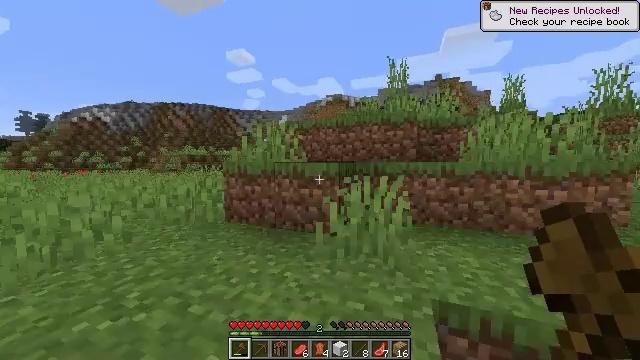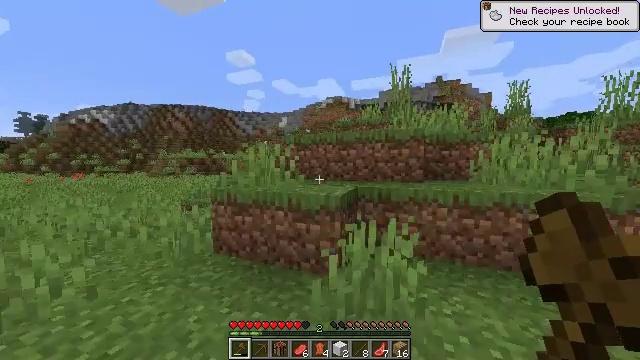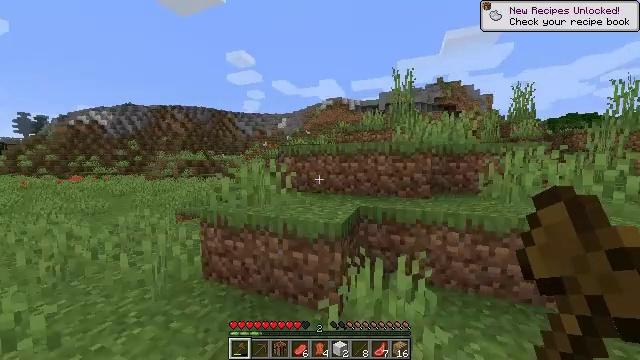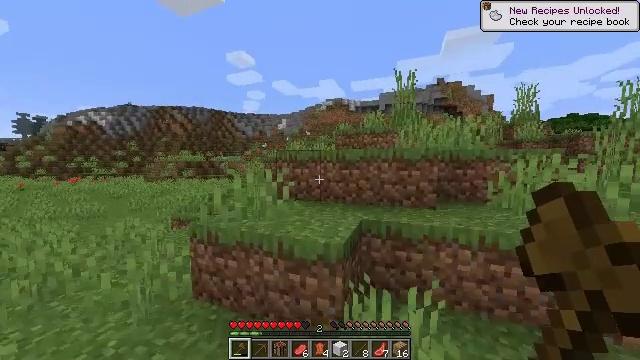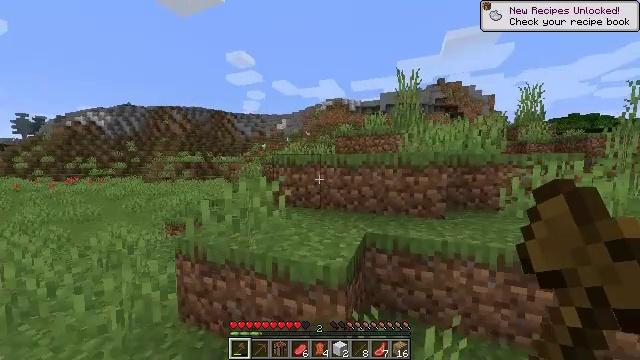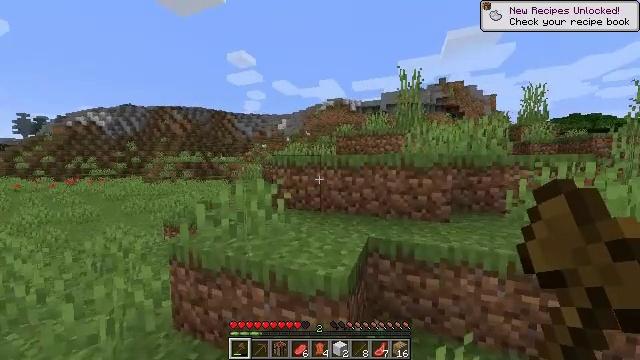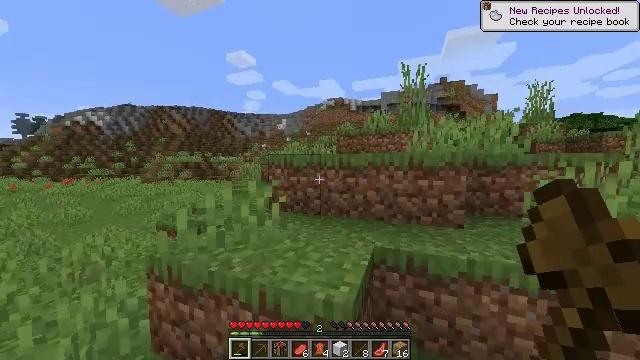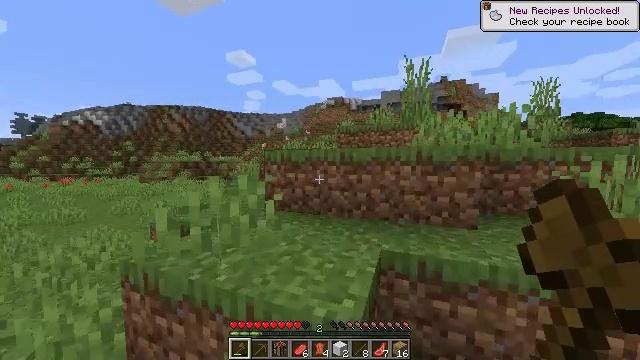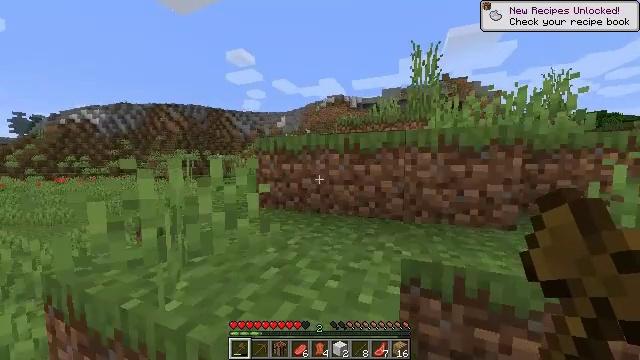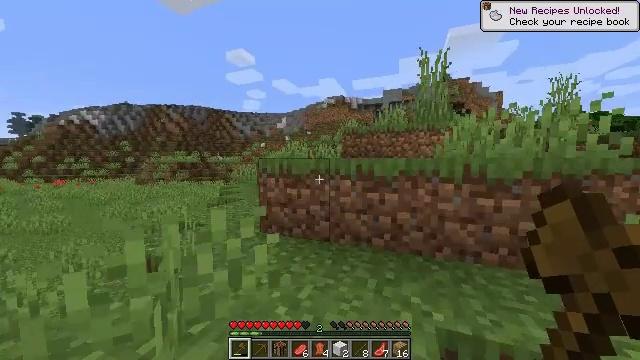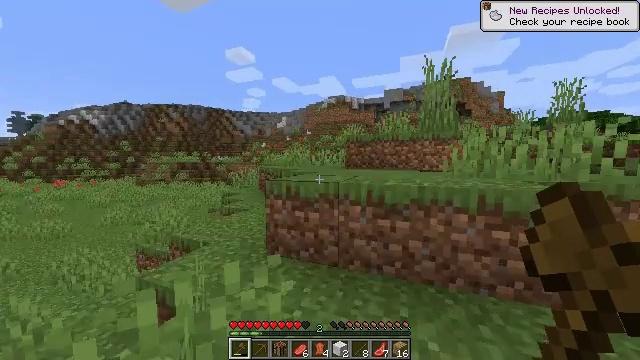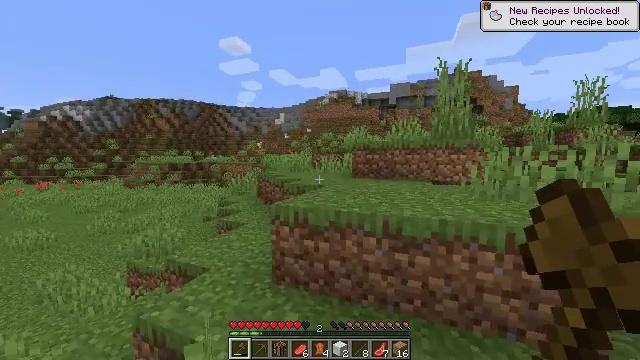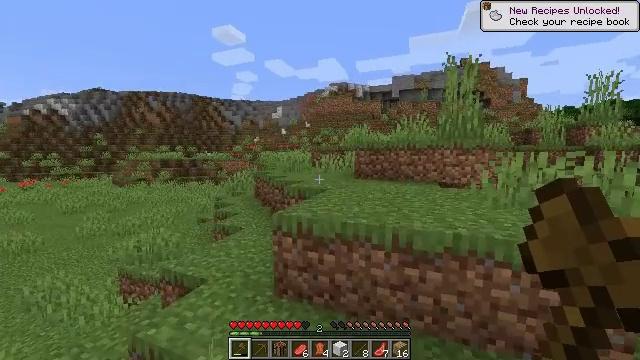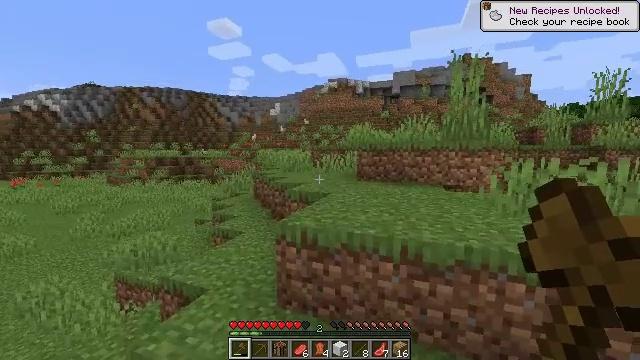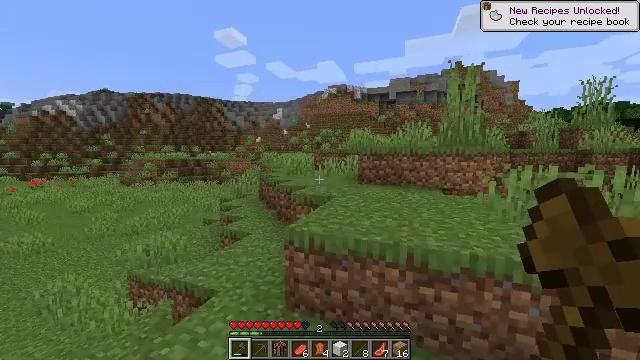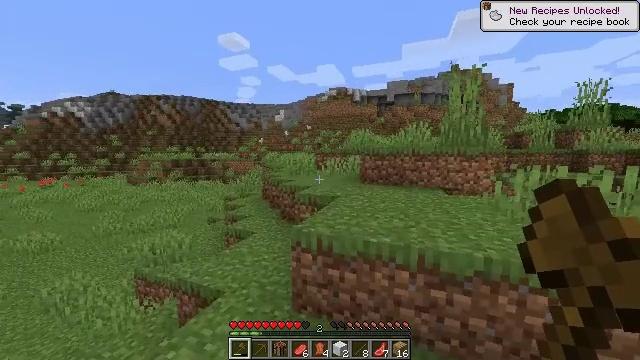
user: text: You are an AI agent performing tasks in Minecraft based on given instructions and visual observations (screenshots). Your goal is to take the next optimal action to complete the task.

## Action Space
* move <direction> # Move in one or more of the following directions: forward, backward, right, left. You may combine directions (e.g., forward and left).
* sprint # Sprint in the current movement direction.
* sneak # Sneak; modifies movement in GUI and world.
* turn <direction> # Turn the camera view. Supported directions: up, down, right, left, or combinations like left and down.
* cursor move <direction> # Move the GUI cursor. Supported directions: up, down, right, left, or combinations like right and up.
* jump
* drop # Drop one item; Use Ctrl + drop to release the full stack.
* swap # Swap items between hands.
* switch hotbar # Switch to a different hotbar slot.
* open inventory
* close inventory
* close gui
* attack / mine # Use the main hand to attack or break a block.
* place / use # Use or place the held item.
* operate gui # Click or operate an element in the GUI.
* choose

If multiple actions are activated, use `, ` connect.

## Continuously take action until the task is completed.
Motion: motion action
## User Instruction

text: Harvest the poppy flower.
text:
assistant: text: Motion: move forward, sprint, jump
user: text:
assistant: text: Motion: move forward, sprint, jump
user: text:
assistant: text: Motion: move forward, sprint, jump
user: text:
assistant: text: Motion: move forward, sprint
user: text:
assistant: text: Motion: move forward, sprint
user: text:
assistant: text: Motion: move forward, sprint
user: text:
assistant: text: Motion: move forward, sprint, jump
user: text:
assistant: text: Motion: move forward, sprint, jump
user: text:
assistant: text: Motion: move forward, sprint, jump
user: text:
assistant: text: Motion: move forward, sprint, jump
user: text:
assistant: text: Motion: move forward, sprint, jump
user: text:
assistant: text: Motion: move forward, sprint, jump
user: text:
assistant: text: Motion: move forward, sprint, jump
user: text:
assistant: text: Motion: move forward, sprint, jump
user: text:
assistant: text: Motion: move forward, sprint, jump
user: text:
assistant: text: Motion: move forward, sprint, jump
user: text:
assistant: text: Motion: move forward, sprint, jump
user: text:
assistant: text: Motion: move forward, sprint, jump
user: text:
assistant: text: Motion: move forward, sprint, jump
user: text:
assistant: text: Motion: move forward, sprint, jump
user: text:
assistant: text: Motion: move forward, sprint, jump
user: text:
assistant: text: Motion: move forward, sprint, turn right and down, jump
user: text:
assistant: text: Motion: move forward, sprint, turn right and down, jump
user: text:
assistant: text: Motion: move forward, sprint, turn right and down, jump
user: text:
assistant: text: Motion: move forward, sprint, jump
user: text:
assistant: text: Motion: move forward, sprint, jump
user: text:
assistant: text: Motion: move forward, sprint, jump
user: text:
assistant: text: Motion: move forward, sprint, jump
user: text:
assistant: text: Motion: move forward, sprint, jump
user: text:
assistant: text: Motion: move forward, sprint, jump